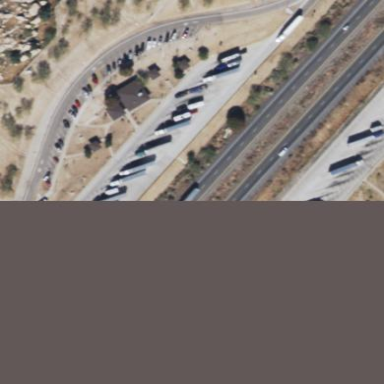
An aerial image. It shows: Rest area on the road.